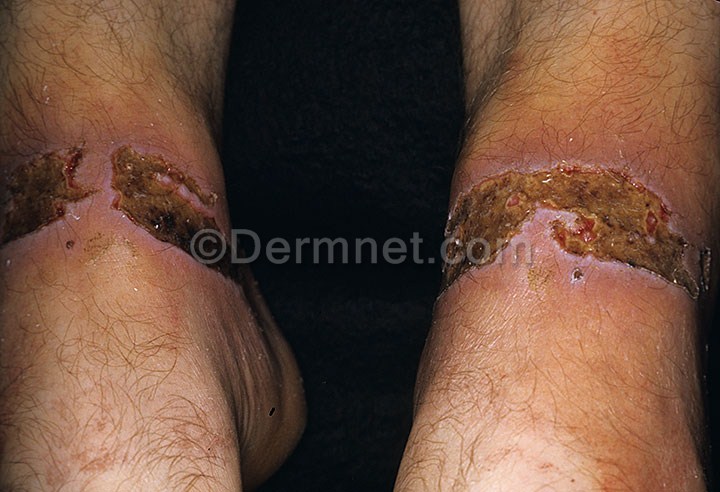
Disease: Poison Ivy Photos and other Contact Dermatitis